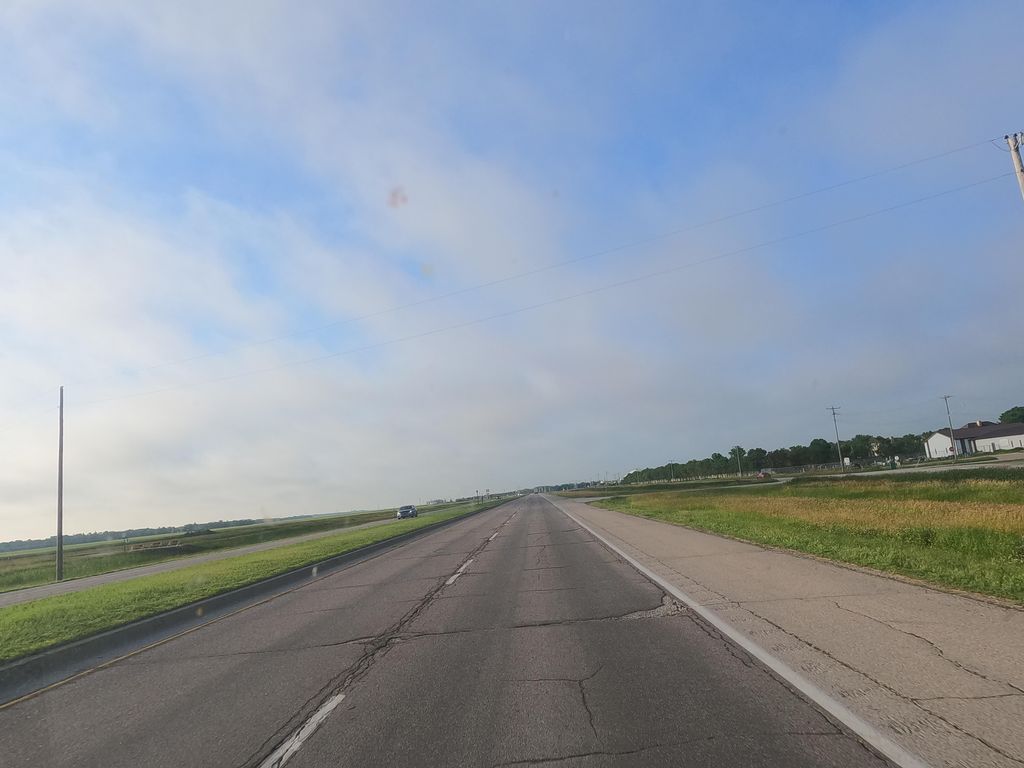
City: winnipeg